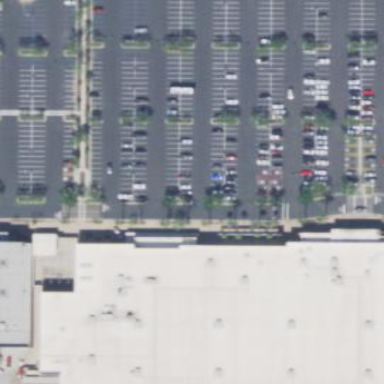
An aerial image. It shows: Department store building.